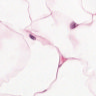
Metastatic tissue present: no